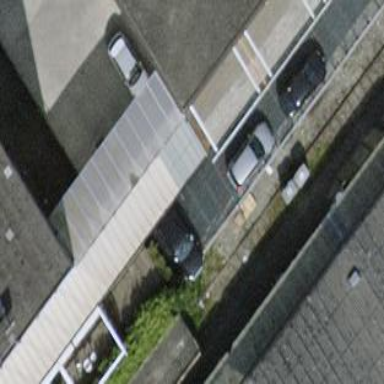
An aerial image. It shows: View of roof of building.